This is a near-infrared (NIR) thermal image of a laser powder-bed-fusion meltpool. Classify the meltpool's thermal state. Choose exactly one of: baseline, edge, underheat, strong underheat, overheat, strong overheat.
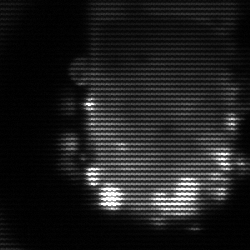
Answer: baseline